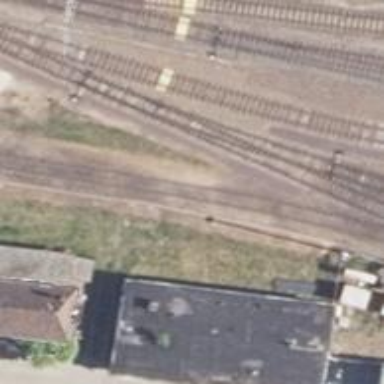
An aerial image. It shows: Railway yard in service.